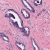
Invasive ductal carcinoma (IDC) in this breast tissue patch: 1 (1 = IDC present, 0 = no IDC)